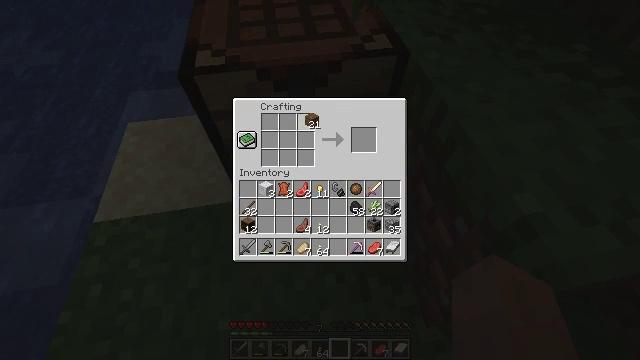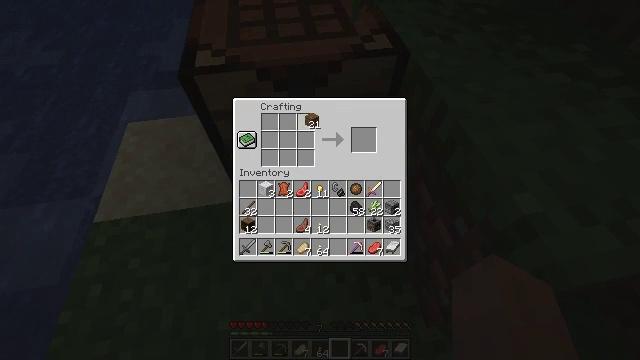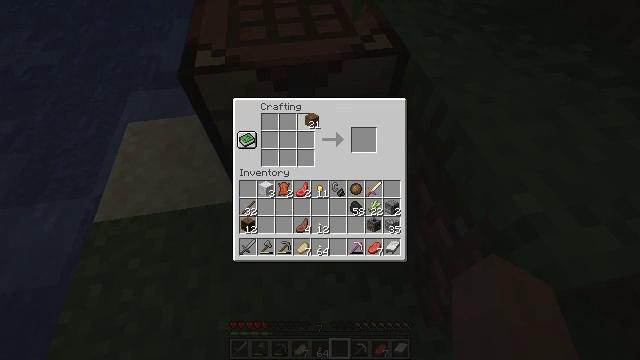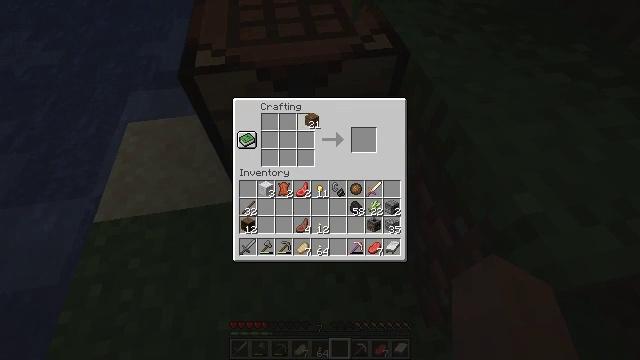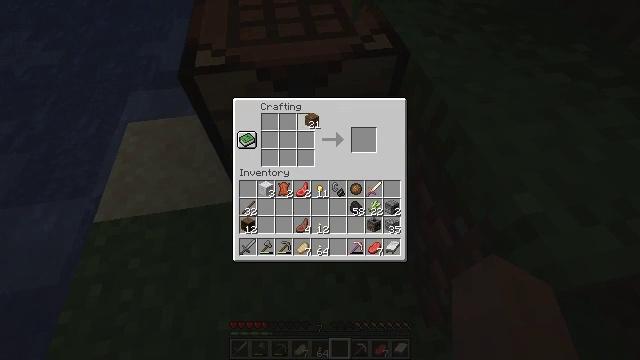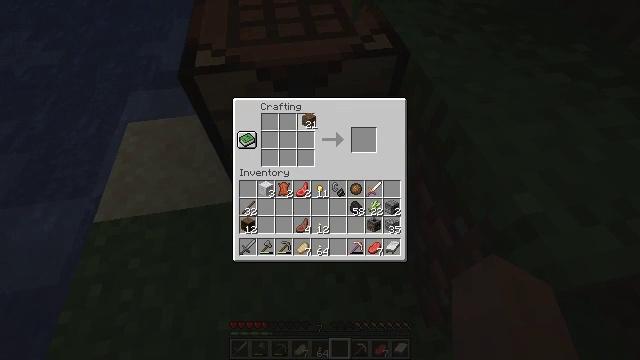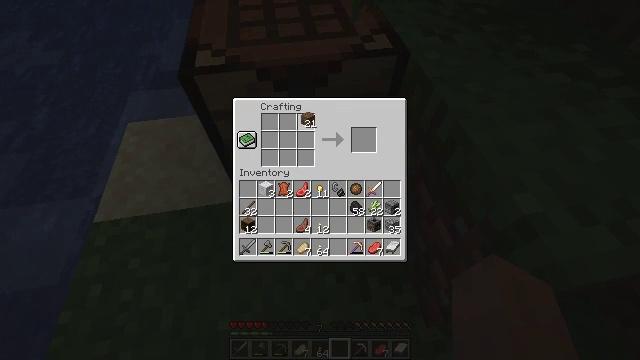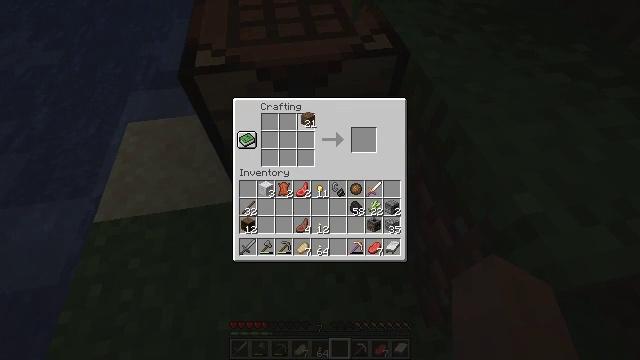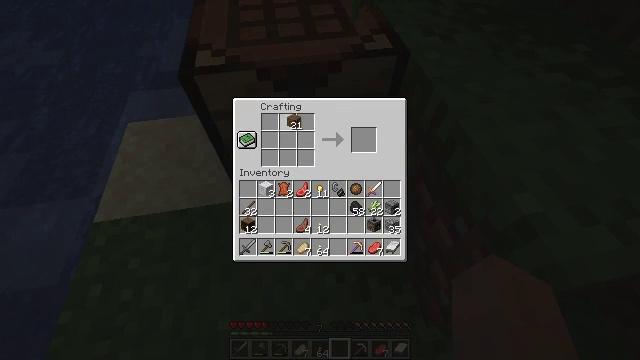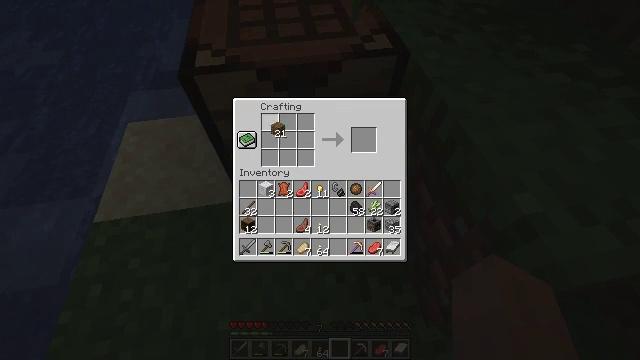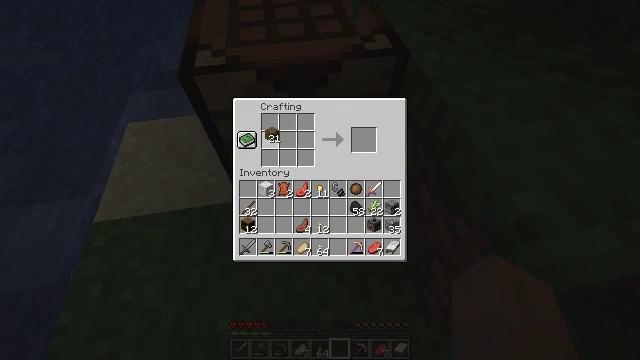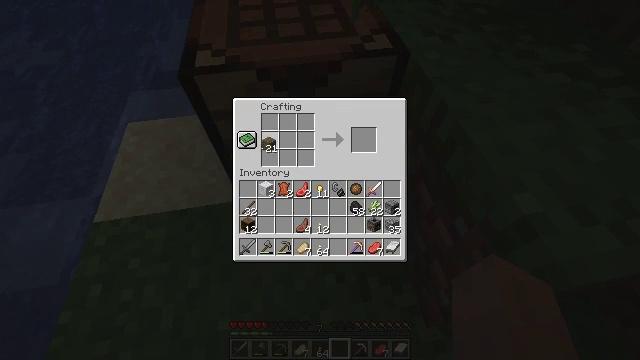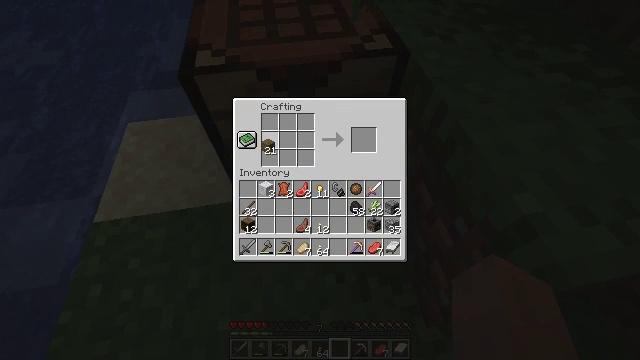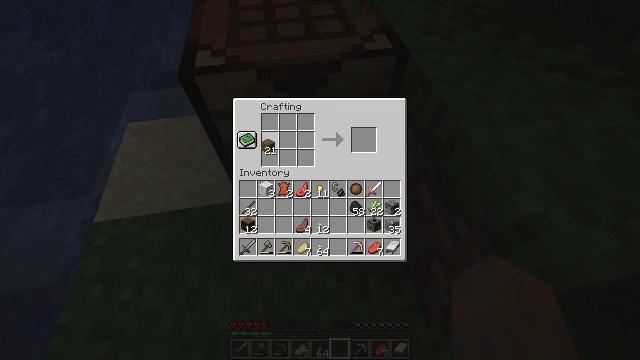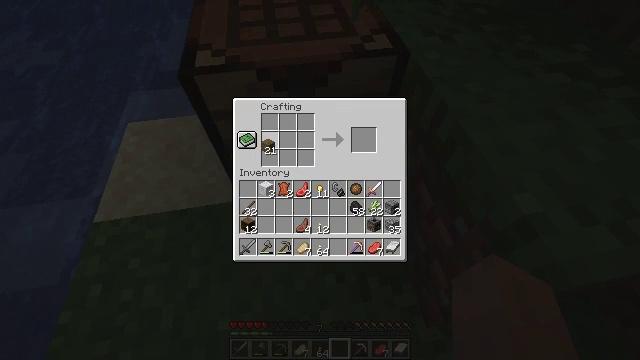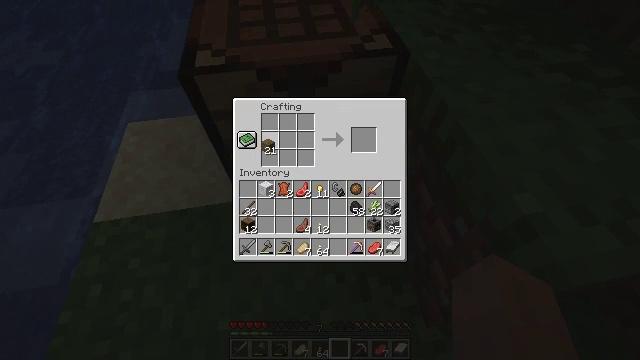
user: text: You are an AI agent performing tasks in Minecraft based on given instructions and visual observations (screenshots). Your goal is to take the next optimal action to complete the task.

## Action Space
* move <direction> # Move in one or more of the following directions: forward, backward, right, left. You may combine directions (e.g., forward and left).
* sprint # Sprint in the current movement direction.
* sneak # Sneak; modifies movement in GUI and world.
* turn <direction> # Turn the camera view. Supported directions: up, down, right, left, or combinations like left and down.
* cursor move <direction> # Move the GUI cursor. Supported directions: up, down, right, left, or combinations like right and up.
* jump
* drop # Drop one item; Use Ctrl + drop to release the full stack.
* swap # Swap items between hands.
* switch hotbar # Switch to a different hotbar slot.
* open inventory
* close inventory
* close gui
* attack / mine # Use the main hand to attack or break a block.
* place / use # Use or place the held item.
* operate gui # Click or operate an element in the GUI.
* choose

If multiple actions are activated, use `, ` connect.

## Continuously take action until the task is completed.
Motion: motion action
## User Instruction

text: To get a spruce boat, place planks in the crafting table.
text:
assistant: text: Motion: no_op
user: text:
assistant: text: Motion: no_op
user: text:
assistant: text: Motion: no_op
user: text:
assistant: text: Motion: no_op
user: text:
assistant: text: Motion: no_op
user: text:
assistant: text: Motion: no_op
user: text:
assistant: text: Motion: no_op
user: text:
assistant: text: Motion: cursor move left
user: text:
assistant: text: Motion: cursor move left and down
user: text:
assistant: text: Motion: no_op
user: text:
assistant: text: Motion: cursor move down
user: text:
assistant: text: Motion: no_op
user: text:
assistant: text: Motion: no_op
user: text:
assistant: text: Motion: no_op
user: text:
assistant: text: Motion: choose
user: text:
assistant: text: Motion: choose
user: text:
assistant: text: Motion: cursor move down, choose
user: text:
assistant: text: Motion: choose
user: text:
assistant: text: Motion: choose
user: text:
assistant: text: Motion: choose
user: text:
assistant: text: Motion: cursor move right, choose
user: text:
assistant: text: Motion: cursor move right, choose
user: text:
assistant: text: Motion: cursor move right and up, choose
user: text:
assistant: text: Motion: cursor move up, choose
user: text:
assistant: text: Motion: choose
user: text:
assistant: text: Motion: choose
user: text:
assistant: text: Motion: choose
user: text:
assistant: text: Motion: choose
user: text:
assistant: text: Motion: cursor move left
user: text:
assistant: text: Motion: cursor move left